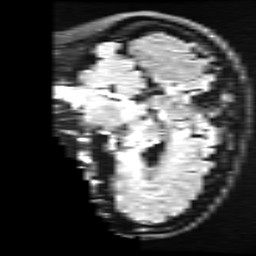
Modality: FLAIR
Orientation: sagittal
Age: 52
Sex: female
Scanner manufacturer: ge
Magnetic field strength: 3 T
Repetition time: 11 s
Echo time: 0.1497 s